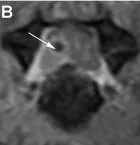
Serial MRI and neuropathology of Case 2. The lesion is of mixed signal intensity on transverse TIW post-contrast images (B) suggesting the presence of extradural hemorrhage admixed with hypointense extruded disc (white arrow).
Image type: radiology (mri)